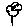
Label: flower